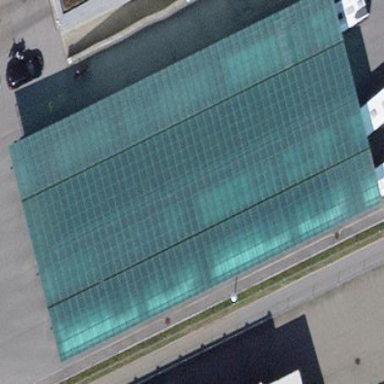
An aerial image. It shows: View of roof of building.